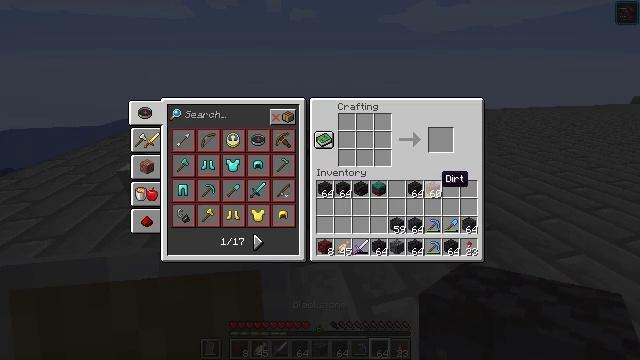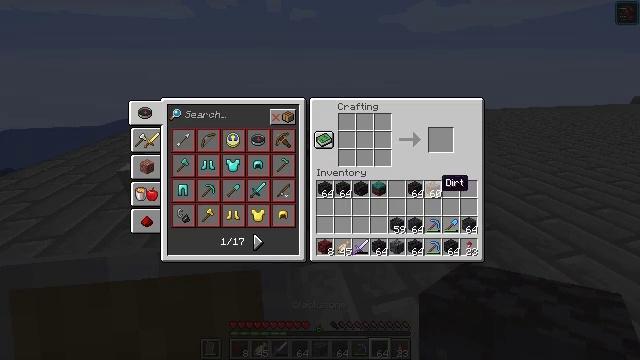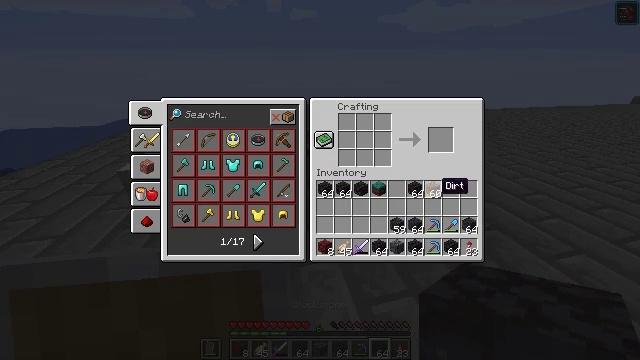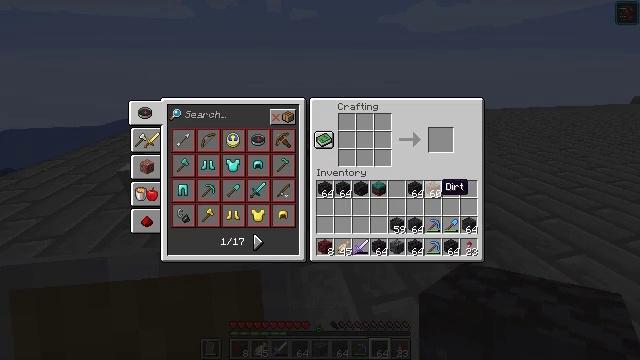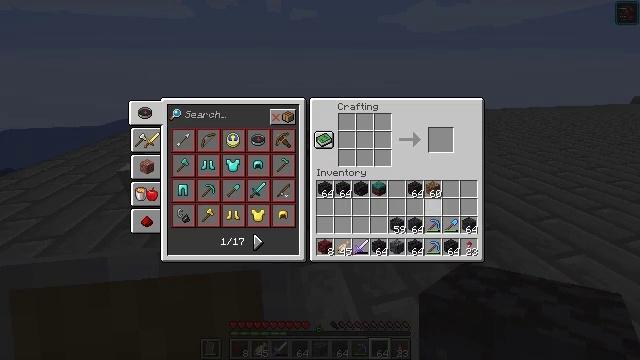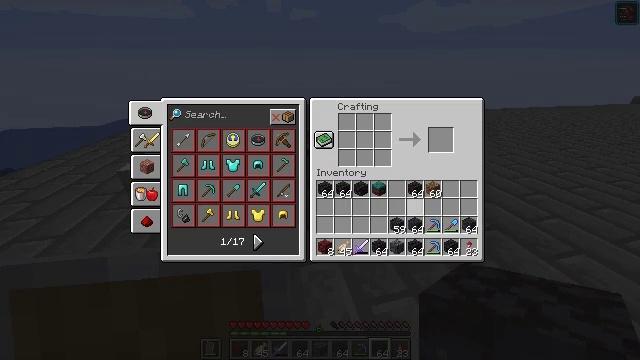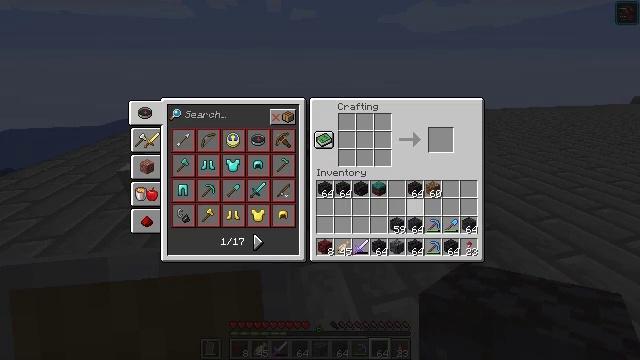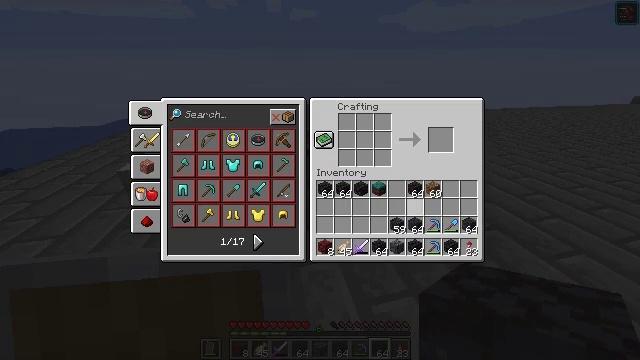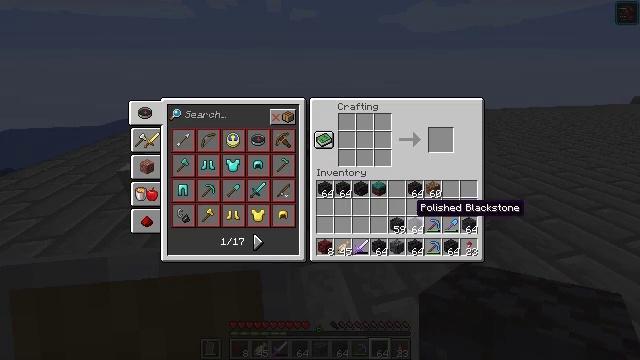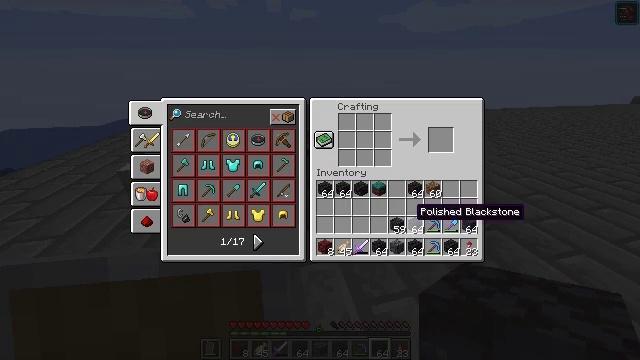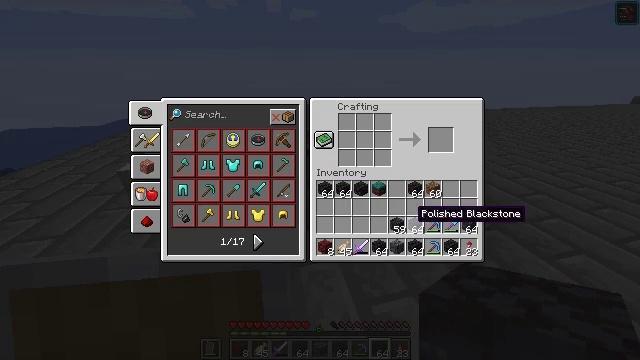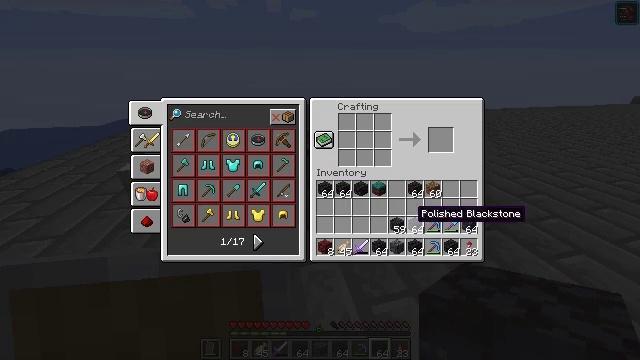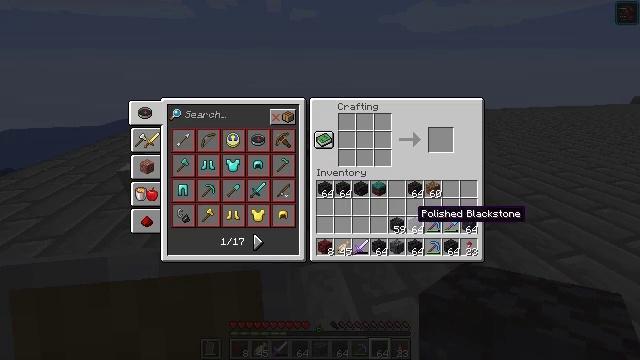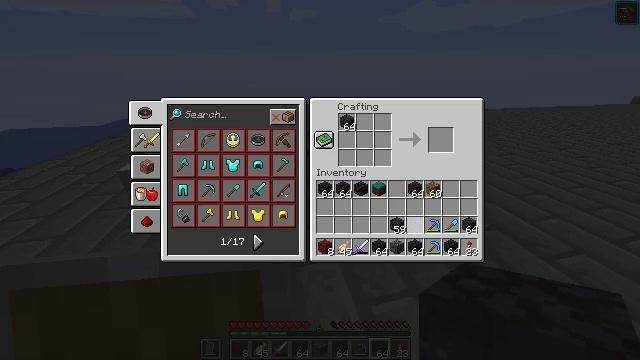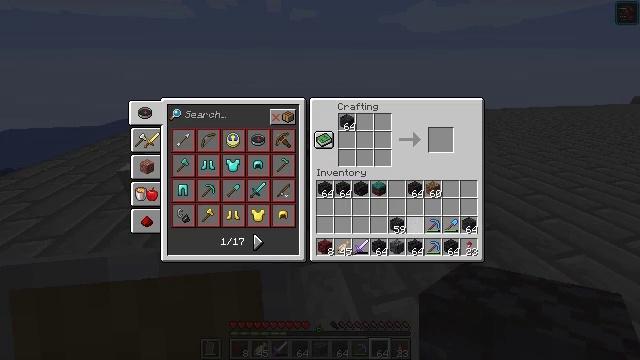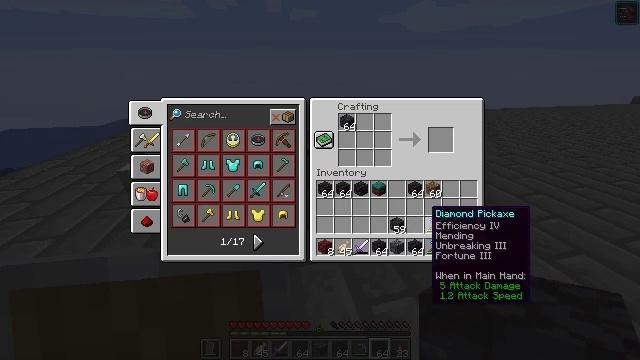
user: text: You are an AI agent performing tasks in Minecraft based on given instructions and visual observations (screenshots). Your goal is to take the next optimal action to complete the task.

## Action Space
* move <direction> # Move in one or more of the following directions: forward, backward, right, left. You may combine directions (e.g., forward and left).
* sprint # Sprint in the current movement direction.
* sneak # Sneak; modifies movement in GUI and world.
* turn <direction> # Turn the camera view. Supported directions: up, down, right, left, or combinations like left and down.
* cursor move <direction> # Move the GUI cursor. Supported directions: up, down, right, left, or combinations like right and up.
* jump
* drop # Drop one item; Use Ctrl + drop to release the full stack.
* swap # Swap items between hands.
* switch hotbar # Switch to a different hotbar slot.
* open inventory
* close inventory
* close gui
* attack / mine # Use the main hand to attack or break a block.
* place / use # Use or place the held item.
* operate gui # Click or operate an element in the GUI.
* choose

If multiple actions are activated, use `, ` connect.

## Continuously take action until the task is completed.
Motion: motion action
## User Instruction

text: Open the crafting table to create polished blackstone bricks.
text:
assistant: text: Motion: sneak
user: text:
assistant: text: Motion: sneak
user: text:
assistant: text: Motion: sneak
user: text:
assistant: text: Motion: sneak, cursor move left
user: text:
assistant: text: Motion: sneak, cursor move left and down
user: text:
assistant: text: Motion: sneak
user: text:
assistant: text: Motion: sneak
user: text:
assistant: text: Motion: sneak
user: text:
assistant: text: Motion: sneak
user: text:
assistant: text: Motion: sneak
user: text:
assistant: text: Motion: sneak
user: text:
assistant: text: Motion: sneak
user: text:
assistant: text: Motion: sneak, choose
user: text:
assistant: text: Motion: sneak, choose
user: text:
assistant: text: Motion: sneak, cursor move right
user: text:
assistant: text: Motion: sneak, cursor move right
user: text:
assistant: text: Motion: sneak, cursor move right
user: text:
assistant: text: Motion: sneak
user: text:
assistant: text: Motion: sneak, cursor move right
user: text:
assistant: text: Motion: sneak, cursor move right
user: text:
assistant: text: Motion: sneak
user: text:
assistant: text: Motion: sneak
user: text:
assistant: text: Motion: sneak
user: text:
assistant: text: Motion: sneak, choose
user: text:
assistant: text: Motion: sneak, choose
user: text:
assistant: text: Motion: sneak, choose
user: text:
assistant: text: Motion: sneak
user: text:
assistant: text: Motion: sneak
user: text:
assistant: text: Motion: cursor move left and up
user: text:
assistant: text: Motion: cursor move left and up